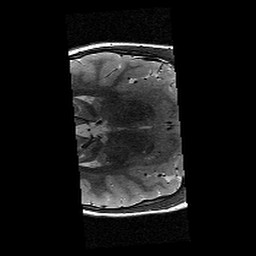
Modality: T2w
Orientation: axial
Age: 9
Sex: female
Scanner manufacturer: siemens
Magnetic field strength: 3 T
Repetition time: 9.23 s
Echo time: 0.067 s